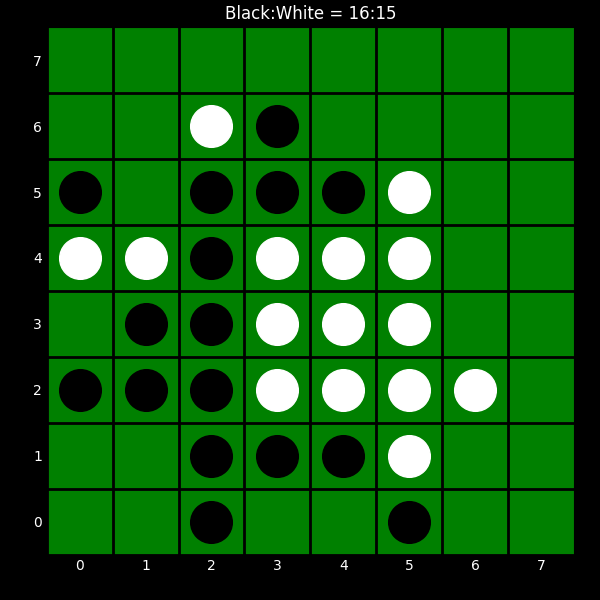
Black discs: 16
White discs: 15